Interaction volume radius: 5 \u00c5
Interaction volume height: 10 \u00c5
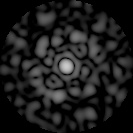
Disorder parameter: 0.7749